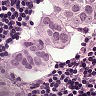
Metastatic tissue present: yes